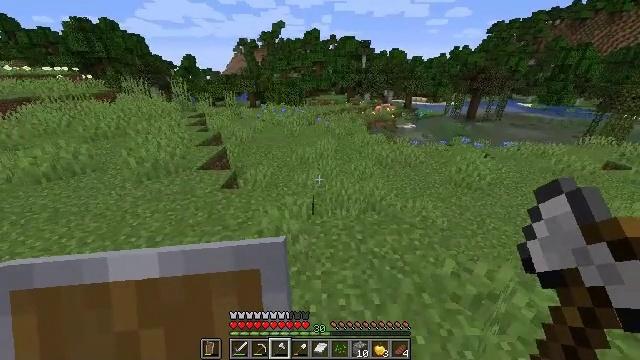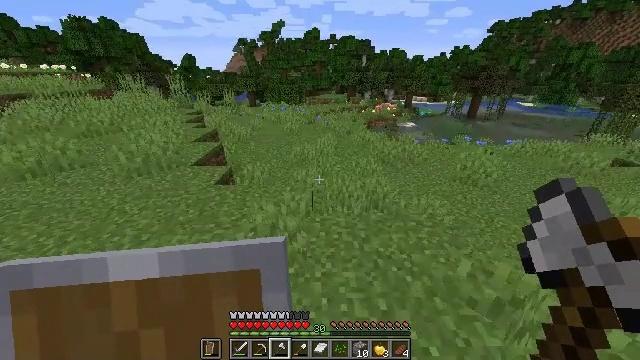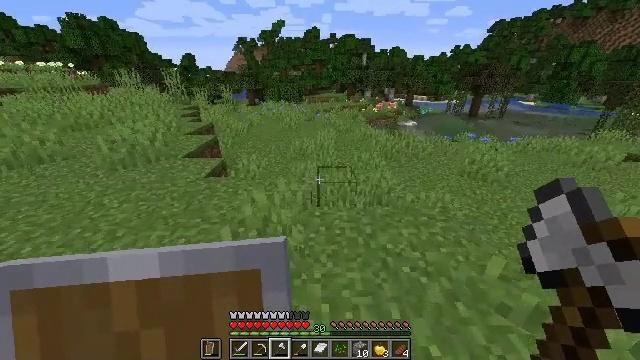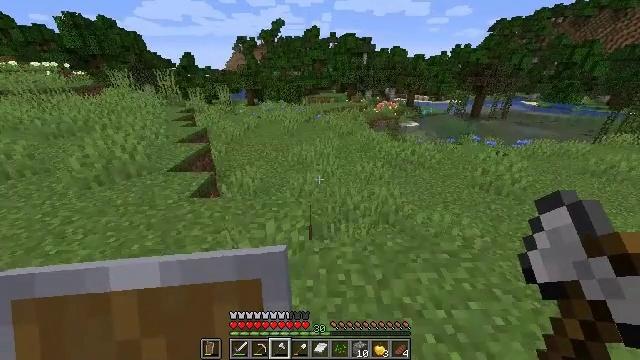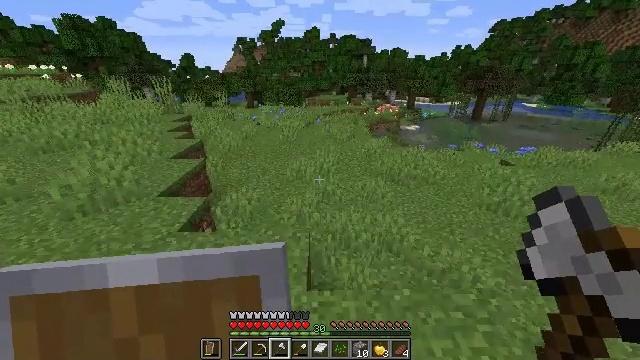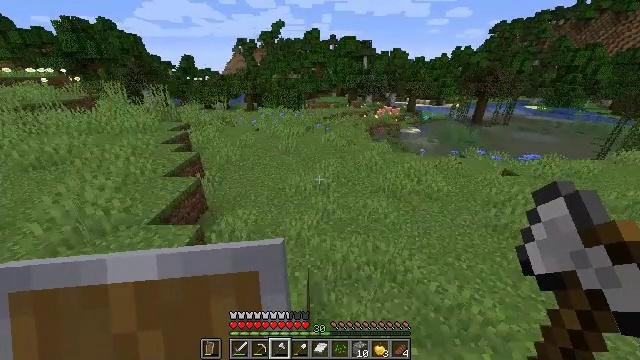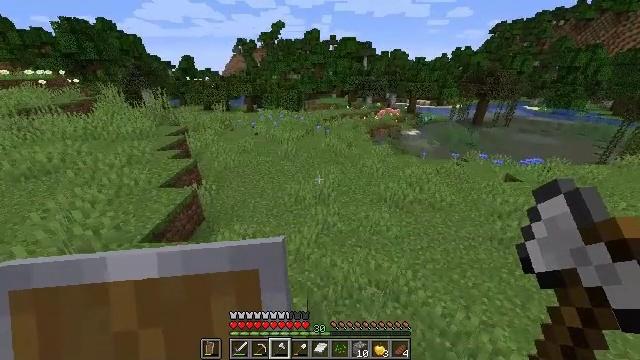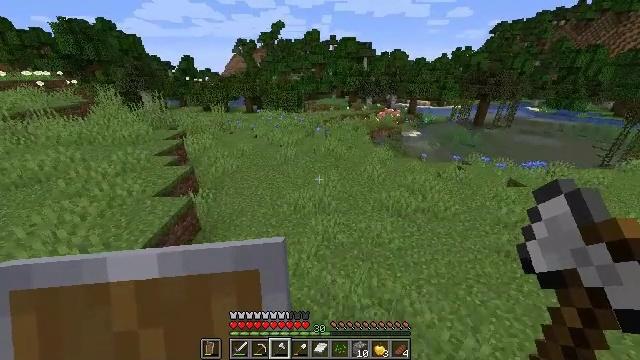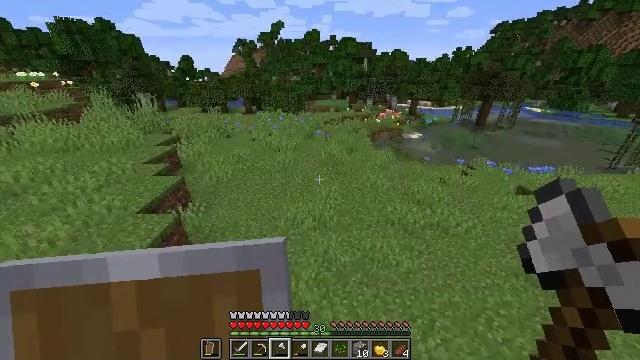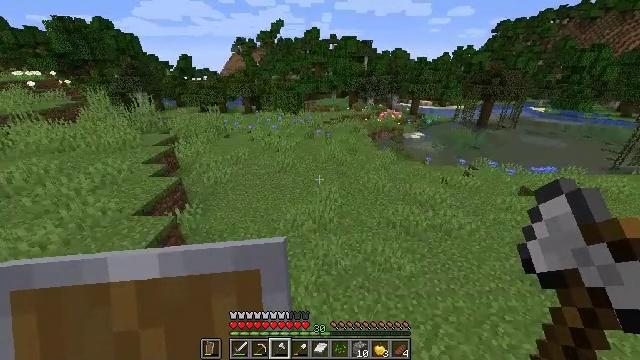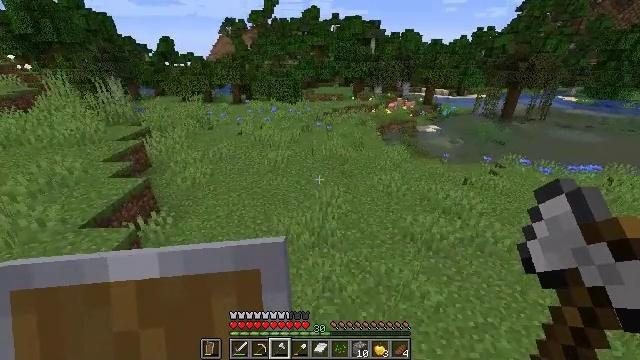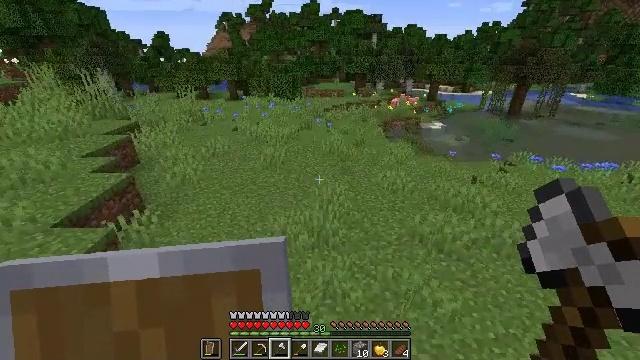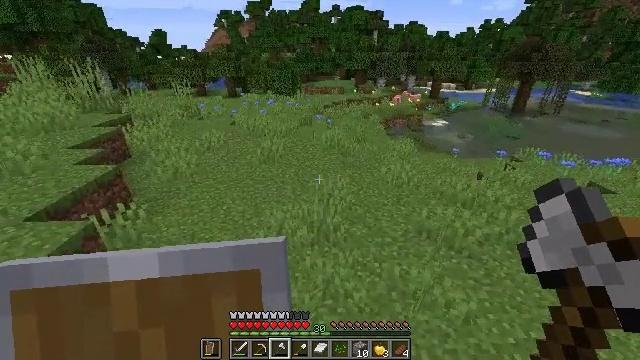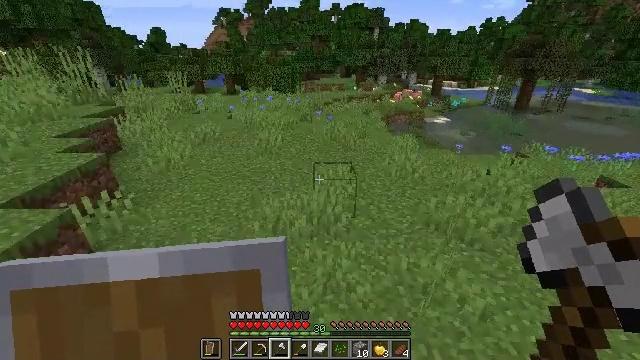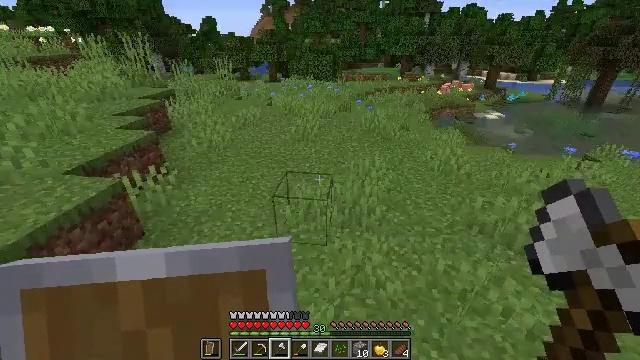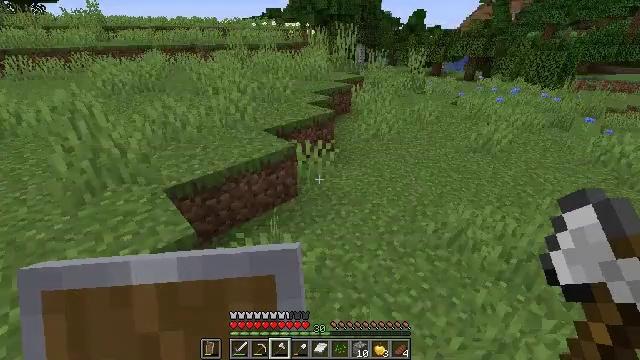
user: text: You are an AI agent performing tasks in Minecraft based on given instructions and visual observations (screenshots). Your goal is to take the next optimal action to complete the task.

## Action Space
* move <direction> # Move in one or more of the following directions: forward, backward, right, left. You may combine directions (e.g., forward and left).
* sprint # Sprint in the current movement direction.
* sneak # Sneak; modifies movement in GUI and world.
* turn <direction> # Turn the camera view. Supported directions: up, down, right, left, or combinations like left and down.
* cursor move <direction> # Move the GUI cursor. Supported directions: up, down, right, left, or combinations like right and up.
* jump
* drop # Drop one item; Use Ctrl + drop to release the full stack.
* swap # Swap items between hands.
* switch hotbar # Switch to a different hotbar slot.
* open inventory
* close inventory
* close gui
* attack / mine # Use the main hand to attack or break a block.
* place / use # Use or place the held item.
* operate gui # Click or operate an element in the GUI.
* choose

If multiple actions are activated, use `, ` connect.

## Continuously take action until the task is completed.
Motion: motion action
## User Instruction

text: Kill mobs.
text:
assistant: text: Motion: move forward, sprint, jump
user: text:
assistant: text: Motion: move forward, sprint, jump
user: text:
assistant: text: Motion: move forward, sprint, jump
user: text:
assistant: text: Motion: move forward
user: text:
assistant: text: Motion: move forward
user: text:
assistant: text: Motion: move forward
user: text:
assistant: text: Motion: move forward
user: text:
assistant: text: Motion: no_op
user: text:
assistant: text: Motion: no_op
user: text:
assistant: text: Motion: no_op
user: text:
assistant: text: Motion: no_op
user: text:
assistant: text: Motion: no_op
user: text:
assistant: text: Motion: no_op
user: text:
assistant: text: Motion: turn left and down
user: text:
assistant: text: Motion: move forward, sprint, turn left
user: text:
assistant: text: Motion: move forward, sprint, turn left and up
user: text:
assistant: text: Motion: move forward, sprint, turn left and up, jump
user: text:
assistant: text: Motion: move forward, sprint, turn left and up, jump
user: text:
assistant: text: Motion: move forward, sprint, turn left and up, jump
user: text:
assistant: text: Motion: move forward, sprint, jump
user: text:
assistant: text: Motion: move forward, sprint, jump
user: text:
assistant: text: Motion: move forward, sprint, jump
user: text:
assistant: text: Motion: move forward, sprint, jump
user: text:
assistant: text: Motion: move forward, sprint, jump
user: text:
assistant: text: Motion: move forward, sprint, jump
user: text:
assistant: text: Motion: move forward, sprint, jump
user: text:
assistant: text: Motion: move forward, sprint, jump
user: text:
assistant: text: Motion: move forward, sprint, jump
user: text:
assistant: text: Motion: move forward, sprint, jump
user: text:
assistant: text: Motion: move forward, sprint, jump